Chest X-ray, PA view. Patient: 76 years old, sex M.
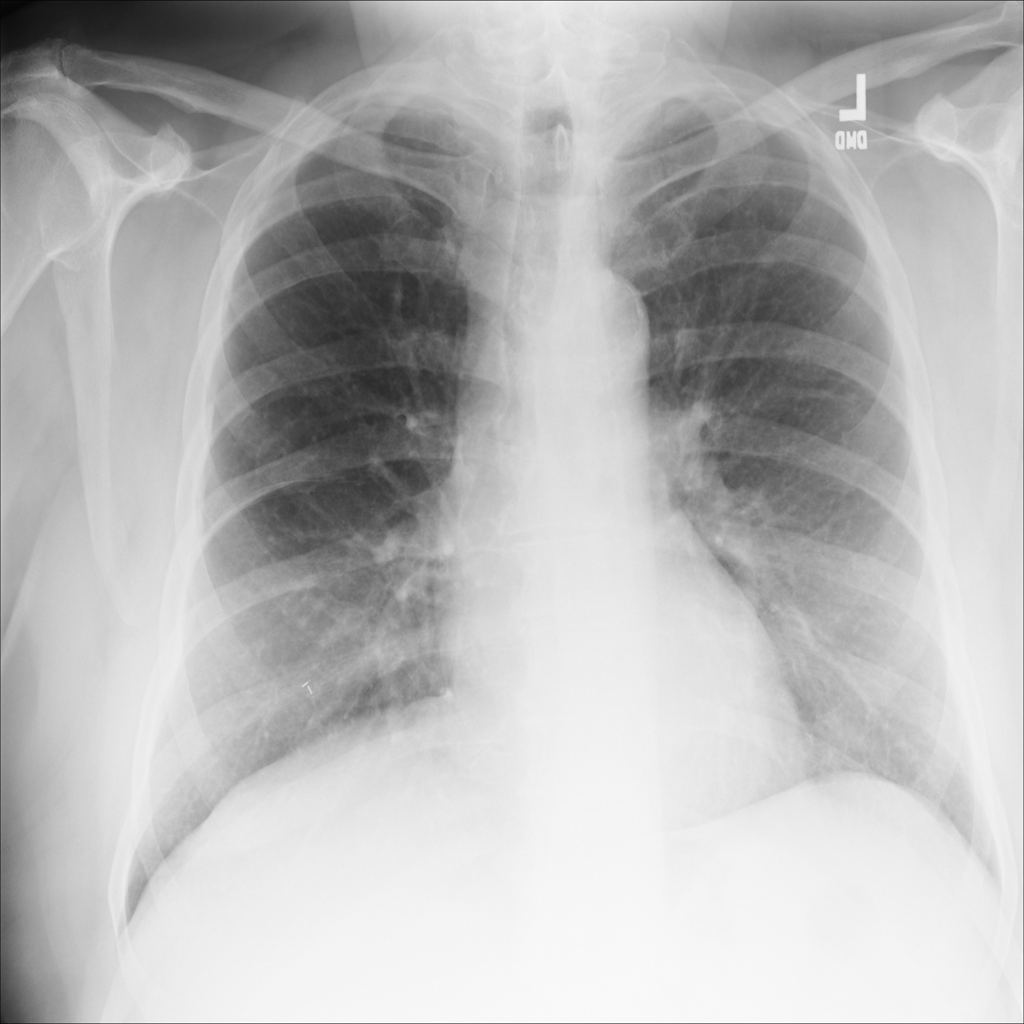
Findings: No Finding